Question: I have a general question about looping in c#, especially when using lists.
I want to implement a simple polygon ear-slicing algorithm.
Here is the algorithm:

(Source: <URL>
, Page 6)
I already implemented finding the ear tips. But there is the problem that I have to access i-1 or sometimes even i-2 elements of the list. My work around was to add last elements at the top of the list and first elements at the end of the list.
But when its comes to the next step when I have to remove some points from the polygon to go further trough the algorithm this approach is not good at all. So the problem is when I try to access elements at the end of the polygon when working at the beginning =) I hope that makes sense.
Here a snippet so you know what I'm talking about:
'''
// suppose that i = 0 at the first step and polygonPoints is List<Vector>
Vector pi = new Vector(polygonPoints[i - 1]);
Vector pj = new Vector(polygonPoints[i]);
Vector pk = new Vector(polygonPoints[i + 1]);
// create line between i-1 and i+1
Line diagonal = new Line(pi,pk);
'''
I would appreciate any suggetion.
Thanks in advance.
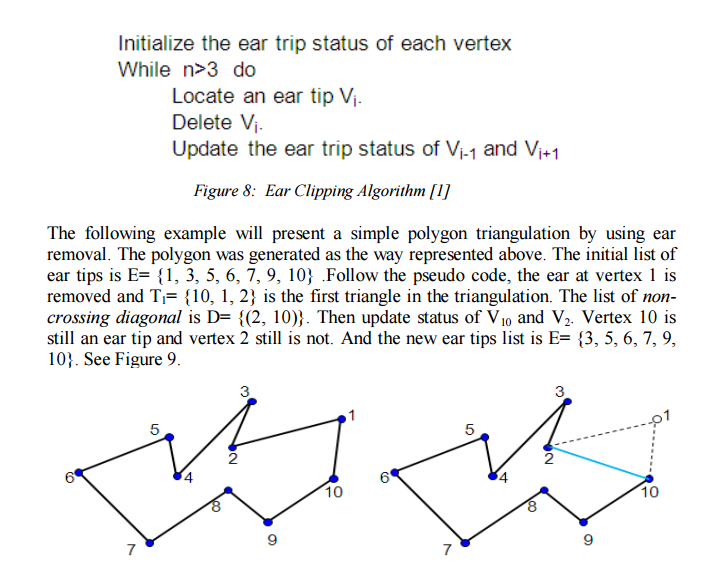
Answer: I hope I understood the question correctly: Your problem is to calculate the neighbor indices at the end of your node list, right?
If so, why don't you just calculate the indices using a simple modulo function as that:
'''
int mod(int k, int x)
{
return ((k % x) + x) % x;
}
//...
polygonPoints[mod(i + n, polygonPoints.length)]
'''
where 'n' is your offset.
This means e.g. for a polygon point list with 10 elements, 'i = 9' and 'n = 1' that:
'''
mod((9 + 1), 10) = 0
'''
And in particular, that the next neighbor of the node at index '9' is at index '0'.
And for 'i = 0' and 'n = -1':
'''
mod((0 - 1), 10) = 9
'''
Which means, that the previous node for the node at index '0' is at index position '9'.